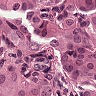
Metastatic tissue present: yes